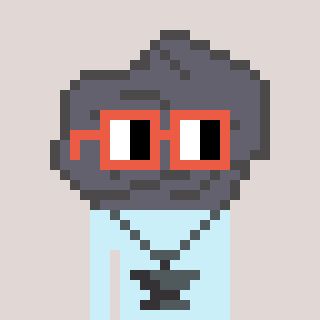
a pixel art character with square orange glasses, a rock-shaped head and a cold-colored body on a warm background